Question: So I'm testing Neo4J in pure REST (no Neo4JClient) and I have this code:
'''
var client = new RestClient("http://url");
string requestText = "{ "query" : "start x = node(1) match path = (x--IsFriendOf) return path, IsFriendOf.name", "params" : { }}";
var request = new RestRequest();
request.Method = Method.POST;
request.RequestFormat = DataFormat.Json;
request.Resource = "/foo/bar";
request.AddHeader("Content-Length", requestText.Length.ToString());
request.AddHeader("Host", "ip:port");
request.AddHeader("Accept", "application/json");
request.AddHeader("Content-Type", "application/json");
request.AddHeader("Authorization", "Basic encoded64credentials");
request.AddBody(requestText);
IRestResponse response = client.Execute(request);
'''
If I do the RAW request in Fiddler itself, I get the desired result,
But if I do it in a console application in .Net 4.5, I see this:

I created a rule in my firewall to allow incoming/outgoing requests for the console executable, and I deactivated IE protected mode, but still, no luck.
Do anyone have some idea about this issue?
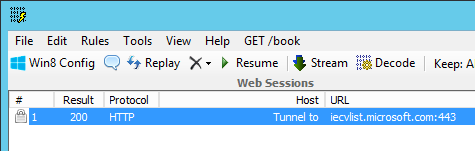
Answer: There are a number of things wrong here.
The first thing to understand is that you're not actually seeing the request at all-- the request you're showing in this screenshot is IE downloading Compatibility View List information, not any request you've made yourself.
You should probably start by reading <URL> to understand how Windows 8 / Windows Server 2012 have changed and what you need to do to capture their traffic in a local loopback proxy.